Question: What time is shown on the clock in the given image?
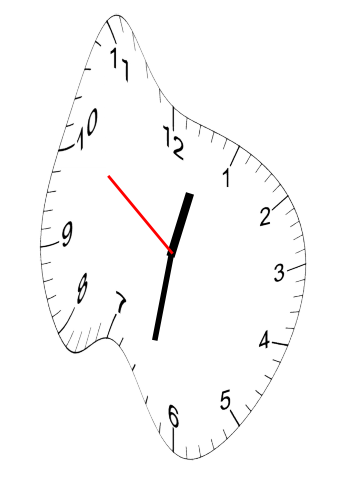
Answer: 12:31:51